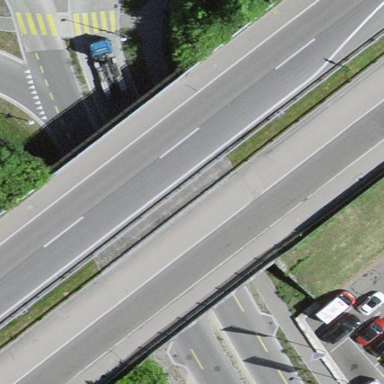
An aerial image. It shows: Man-made bridge.